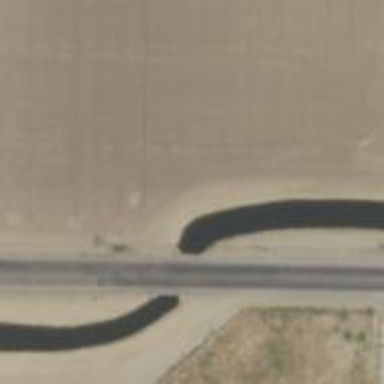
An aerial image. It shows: Canal.